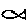
Label: fish